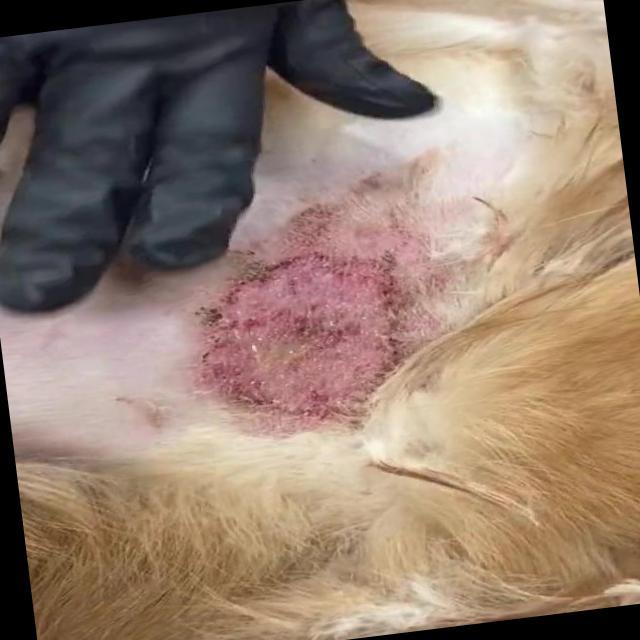
Canine dermatitis — inflammation of the skin presenting with erythema, pruritus, papules, and excoriation. May be allergic, contact, or atopic in origin.